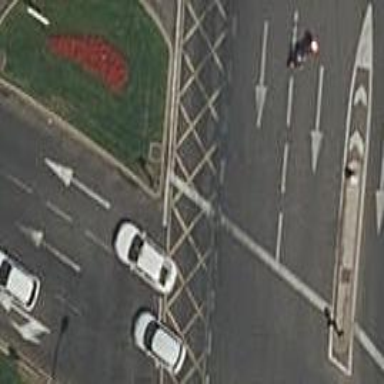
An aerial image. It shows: Road with traffic signals.